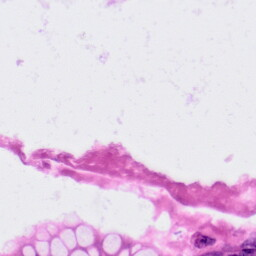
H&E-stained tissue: Colon